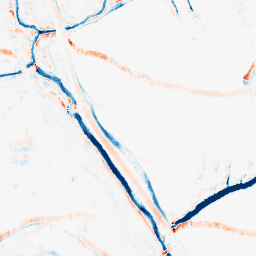
Category: morphological
Decomposition family: morphological_rect
Decomposition parameters: operation: average
width: 5
height: 10
Upsampling method: quartic
Upsampling parameters: scale: 4
Upsampling scale: 4